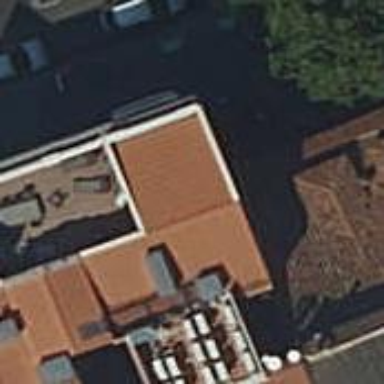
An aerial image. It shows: Restaurant.